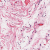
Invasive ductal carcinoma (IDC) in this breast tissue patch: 0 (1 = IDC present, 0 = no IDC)